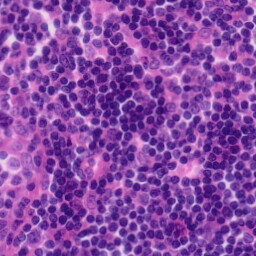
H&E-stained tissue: Tonsil